Aerial crown-view tile of a tropical tree (Barro Colorado Island, Panama), acquired 20250915:
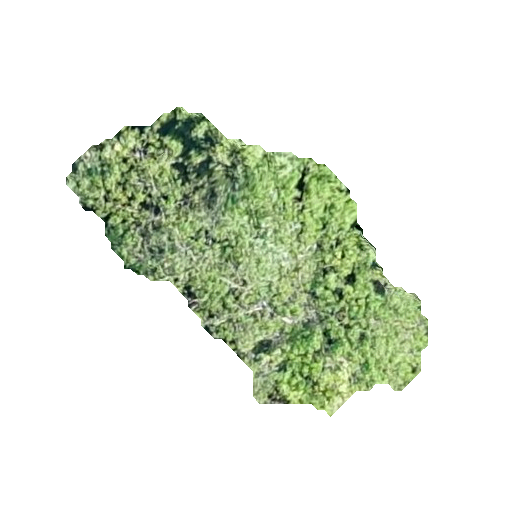
Species: Hura crepitans
GBIF accepted scientific name: Hura crepitans
Crown area: 86.235 m²